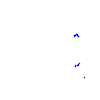
Particle: proton